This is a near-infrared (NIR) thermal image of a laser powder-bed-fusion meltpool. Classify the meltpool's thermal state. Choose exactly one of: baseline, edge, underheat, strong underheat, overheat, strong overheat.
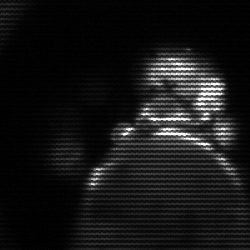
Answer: baseline